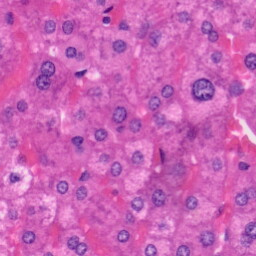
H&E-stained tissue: Liver